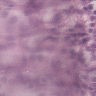
Metastatic tissue present: yes